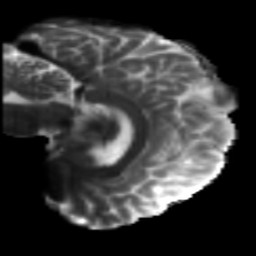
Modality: T2w
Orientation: sagittal
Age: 46
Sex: male
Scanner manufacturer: siemens
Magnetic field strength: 3 T
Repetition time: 5 s
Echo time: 0.108 s